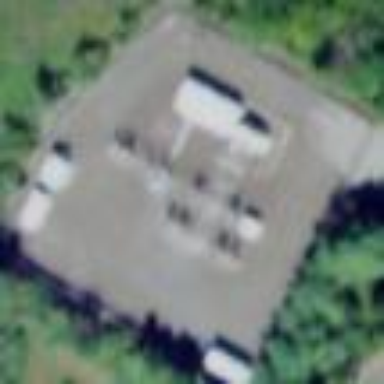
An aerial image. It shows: Power substation.